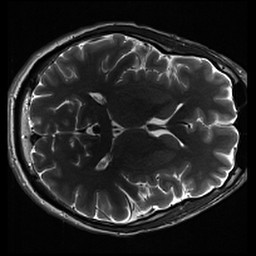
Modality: inplaneT2
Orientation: axial